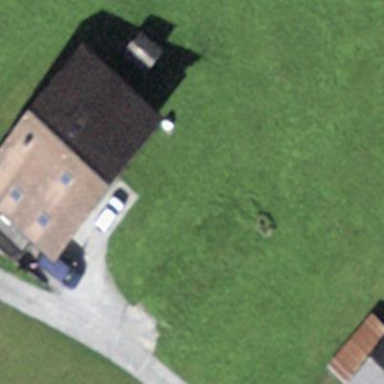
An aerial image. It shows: Simple and straightforward house.